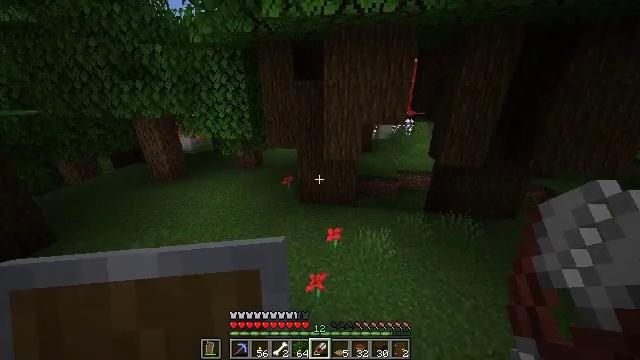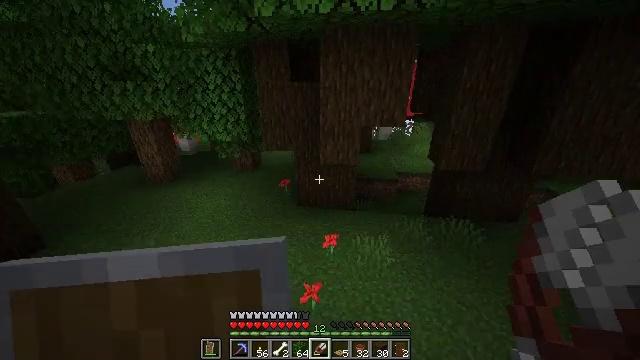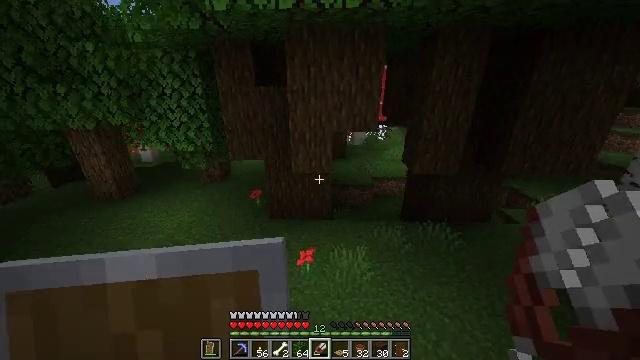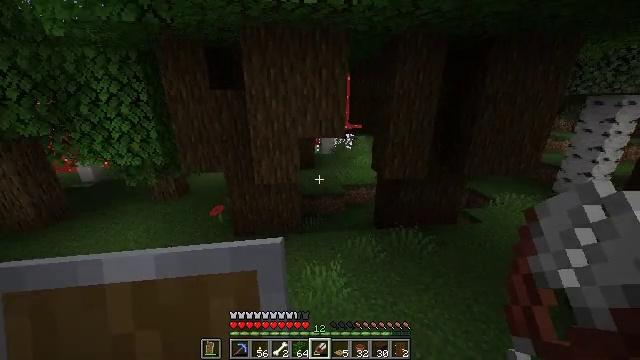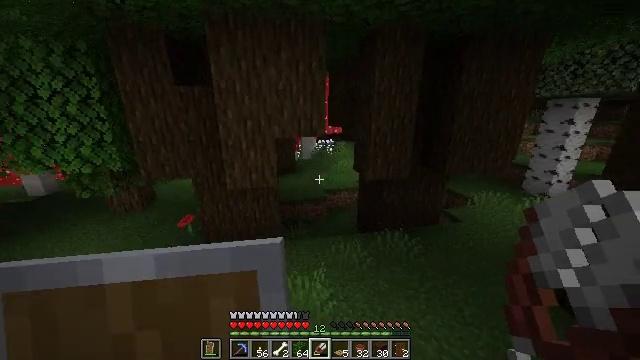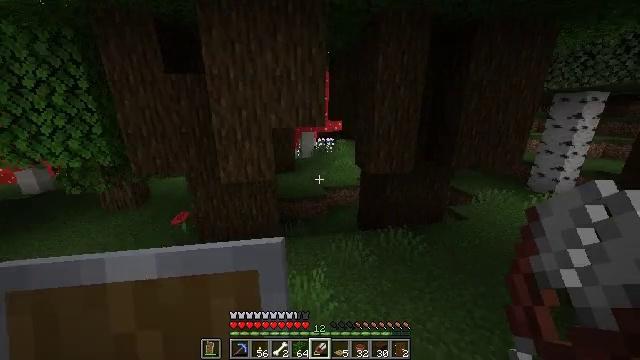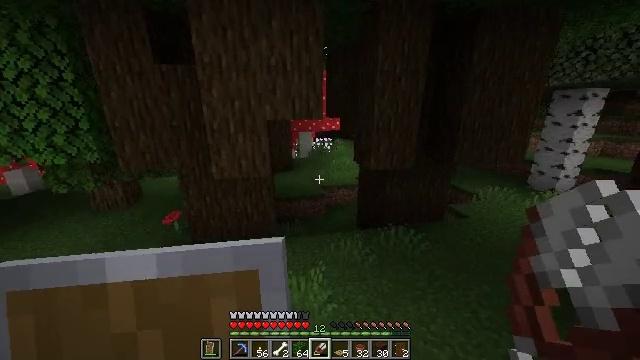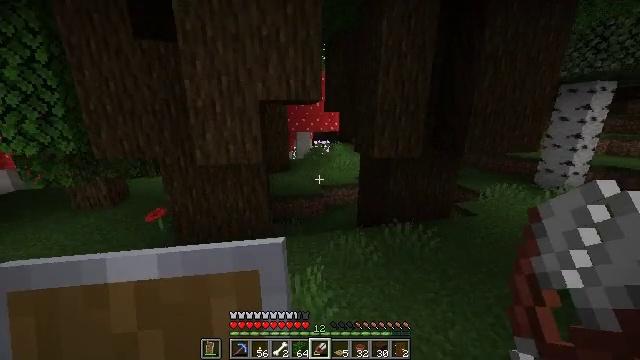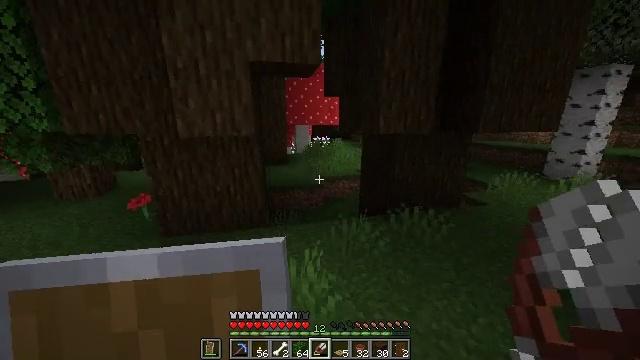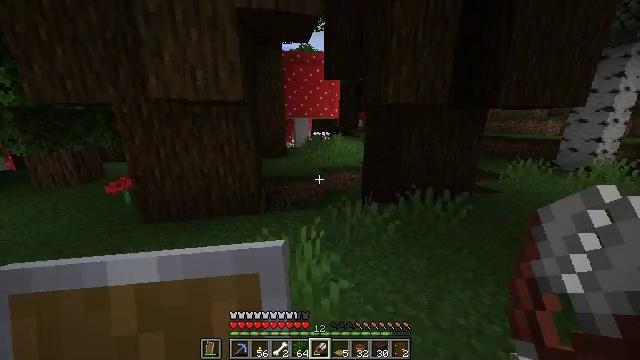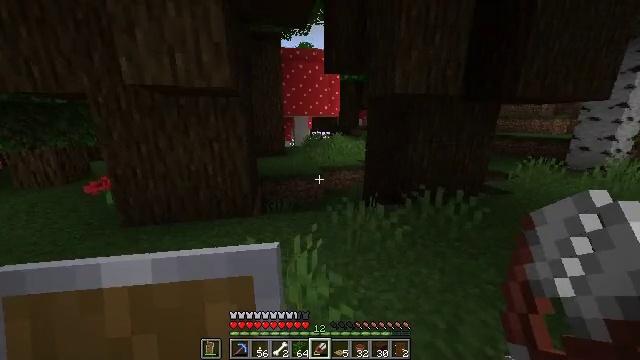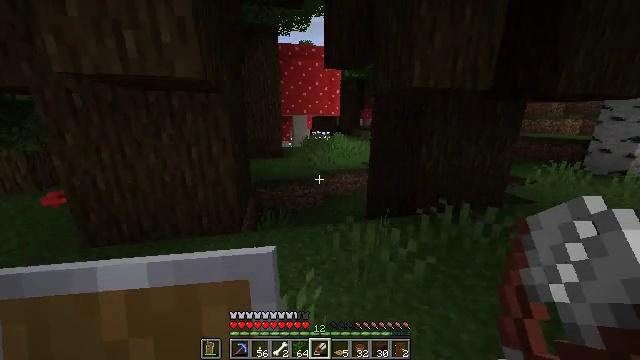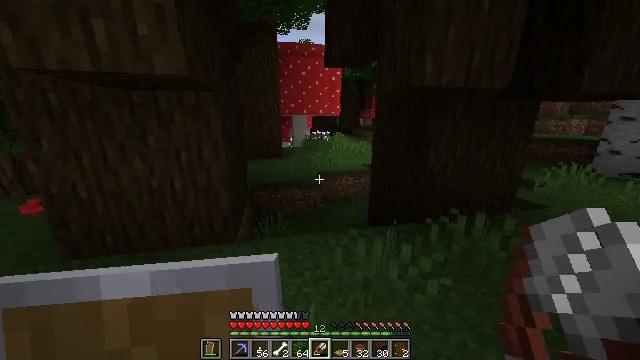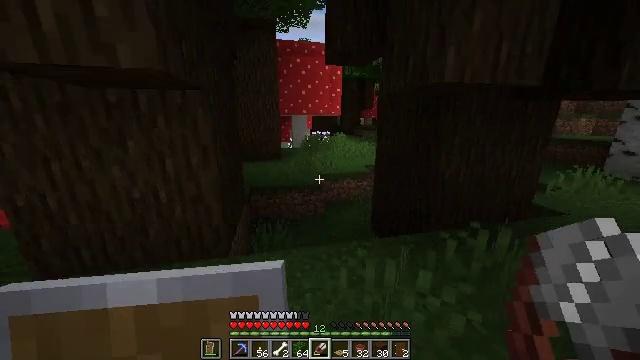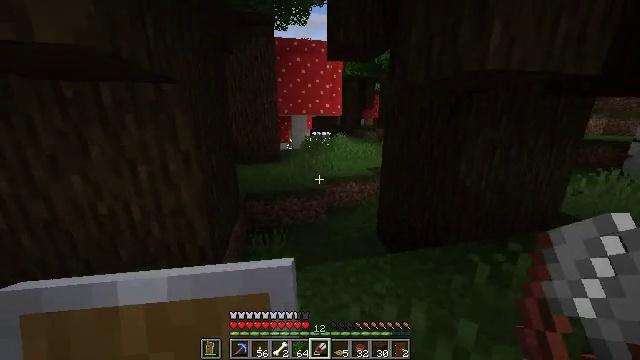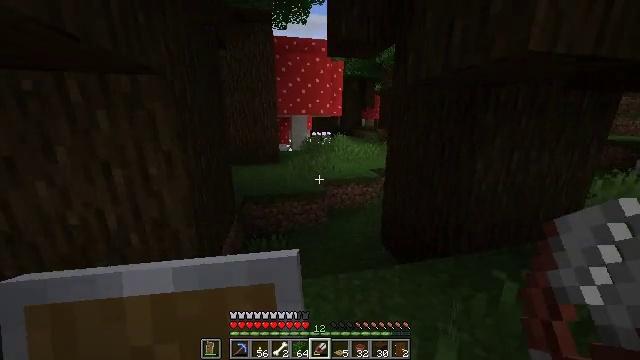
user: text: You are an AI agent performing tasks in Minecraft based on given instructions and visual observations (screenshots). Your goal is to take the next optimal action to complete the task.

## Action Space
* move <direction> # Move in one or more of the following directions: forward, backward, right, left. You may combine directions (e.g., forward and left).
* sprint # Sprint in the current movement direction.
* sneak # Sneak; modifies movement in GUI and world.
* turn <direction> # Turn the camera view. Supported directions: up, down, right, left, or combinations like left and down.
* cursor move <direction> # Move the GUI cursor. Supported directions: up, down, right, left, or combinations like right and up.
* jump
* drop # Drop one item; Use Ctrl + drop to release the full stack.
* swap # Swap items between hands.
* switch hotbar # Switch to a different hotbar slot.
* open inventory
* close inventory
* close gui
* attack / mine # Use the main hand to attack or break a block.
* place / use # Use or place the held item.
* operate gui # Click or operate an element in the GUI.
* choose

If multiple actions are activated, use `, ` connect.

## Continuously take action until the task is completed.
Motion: motion action
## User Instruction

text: Mine the peony flower from the ground.
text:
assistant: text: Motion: move forward
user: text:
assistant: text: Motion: move forward, turn right and up
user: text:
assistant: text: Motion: move forward, turn right and up
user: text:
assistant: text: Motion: move forward, turn right and up
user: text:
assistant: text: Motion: move forward
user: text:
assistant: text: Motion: move forward
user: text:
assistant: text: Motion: move forward, turn up
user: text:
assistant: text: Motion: move forward
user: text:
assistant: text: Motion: move forward
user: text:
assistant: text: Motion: move forward
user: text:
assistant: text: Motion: move forward
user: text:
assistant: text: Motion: move forward
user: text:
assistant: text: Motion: move forward
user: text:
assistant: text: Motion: move forward
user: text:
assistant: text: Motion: move forward
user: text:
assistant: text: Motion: move forward, turn right
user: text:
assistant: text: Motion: move forward, turn right
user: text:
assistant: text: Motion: move forward, turn right
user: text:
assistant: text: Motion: move forward
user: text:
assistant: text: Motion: move forward, turn right
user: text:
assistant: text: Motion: move forward
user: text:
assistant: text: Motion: move forward
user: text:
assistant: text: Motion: move forward
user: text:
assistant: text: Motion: move forward
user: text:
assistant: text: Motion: move forward
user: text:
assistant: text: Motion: move forward
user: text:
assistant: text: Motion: move forward, jump
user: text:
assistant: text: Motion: move forward, jump
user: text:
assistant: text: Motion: move forward, jump
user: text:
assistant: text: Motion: move forward, jump